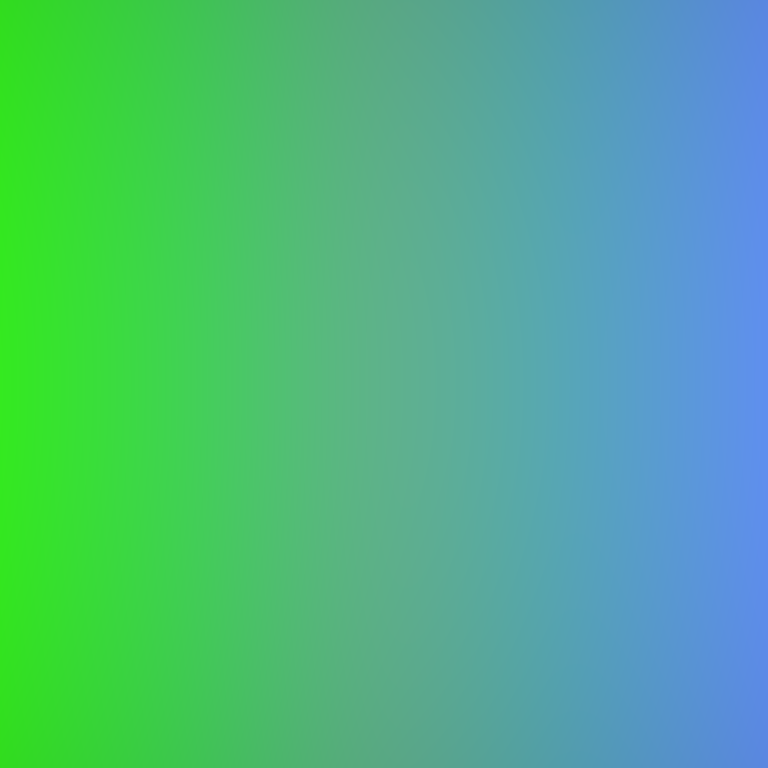
Abstract light effect, smooth gradient from vibrant green to cool blue, calm atmosphere, soft glow, no room, no furniture, no objects.